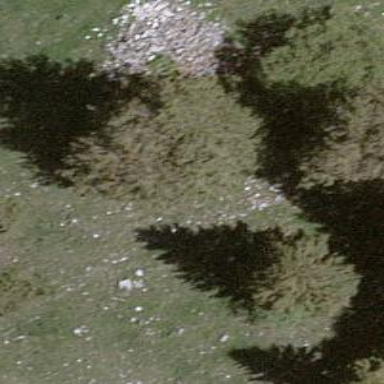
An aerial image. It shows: Single tag "natural: tree."